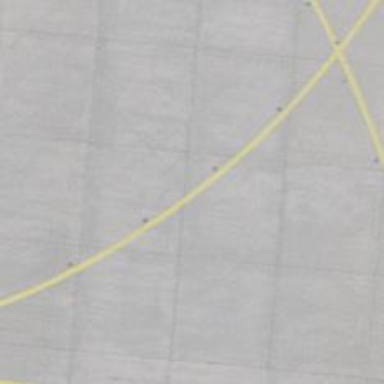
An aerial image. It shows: Image of taxiway at airport.